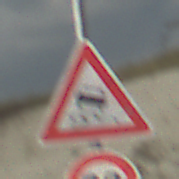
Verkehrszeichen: SchleuderOderRutschgefahr
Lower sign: Geschwindigkeit80
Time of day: MorningAfternoon
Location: Outdoor (Beach)
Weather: PartlyCloudy
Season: NotSpecified
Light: Natural